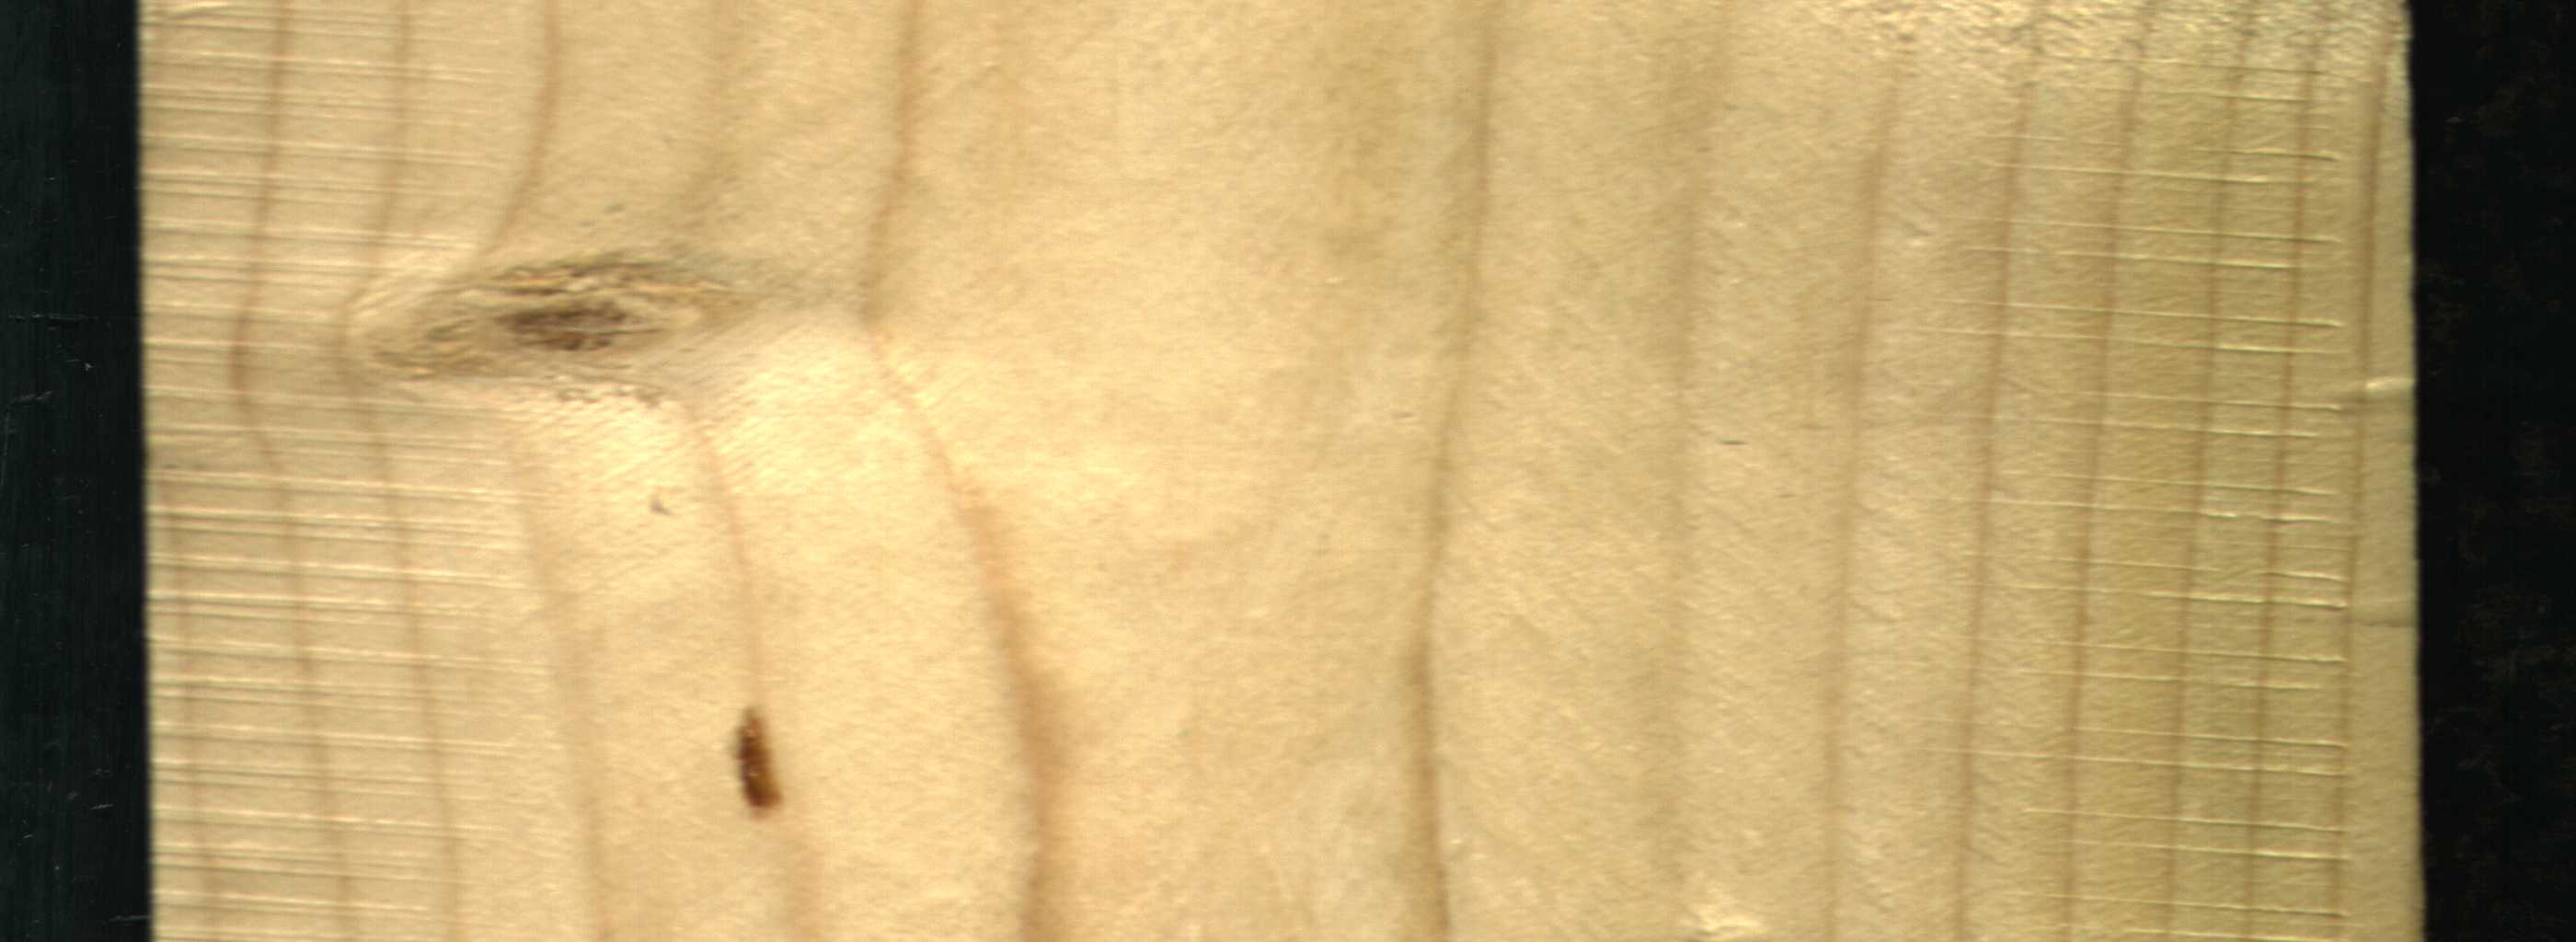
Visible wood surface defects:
resin
Live_Knot